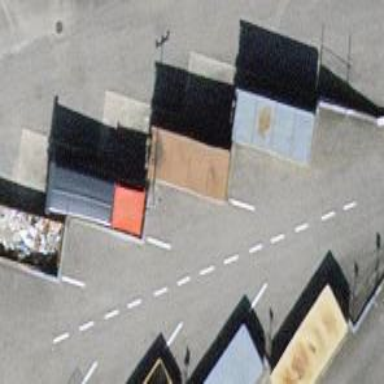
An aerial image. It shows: Recycling center that accepts scrap metal.